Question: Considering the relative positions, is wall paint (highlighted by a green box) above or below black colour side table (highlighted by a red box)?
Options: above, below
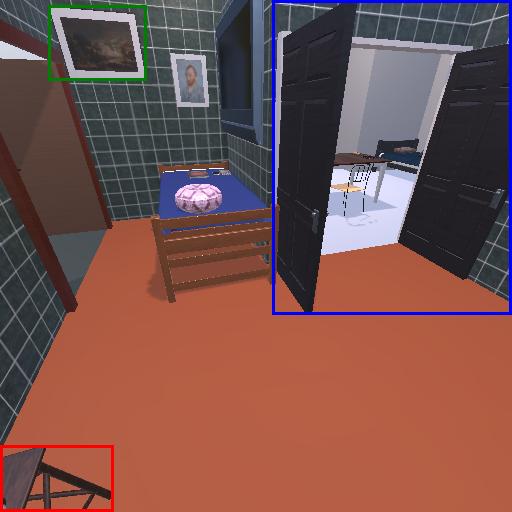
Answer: above